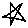
Label: star